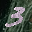
Label: 3